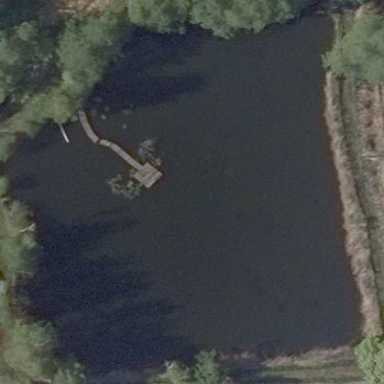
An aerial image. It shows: Pond with natural water.